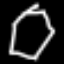
Label: octagon